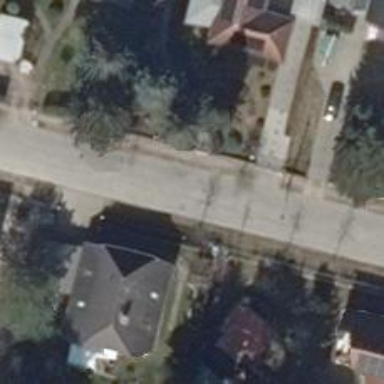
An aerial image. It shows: Footway along the road.